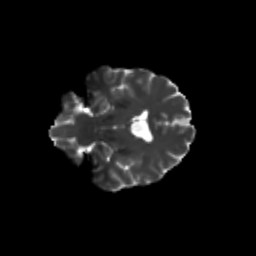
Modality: T2w
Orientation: coronal
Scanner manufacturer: siemens
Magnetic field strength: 3 T
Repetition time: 9.2 s
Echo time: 0.084 s